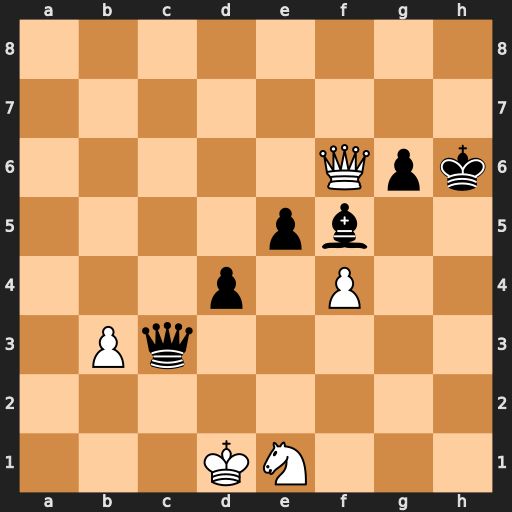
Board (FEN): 8/8/5Qpk/4pb2/3p1P2/1Pq5/8/3KN3
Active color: w
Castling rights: -
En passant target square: -
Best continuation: Qh8#